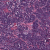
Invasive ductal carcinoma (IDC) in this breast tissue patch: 0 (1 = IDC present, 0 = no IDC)